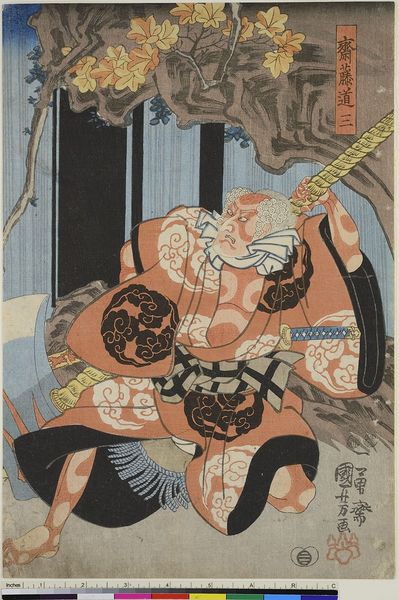
Titel: Ein Schauspieler als Saito Toshimasa
Künstler: Utagawa Kuniyoshi
Standort: Hamburg
Institution: Museum für Kunst und Gewerbe Hamburg
Schlagwörter: holzschnitt, druckgraphik, druckgrafik, zeit, schauspieler, farbholzschnitt, schauspielerin, kabuki, edo, reproduktionen, druckerzeugnisse